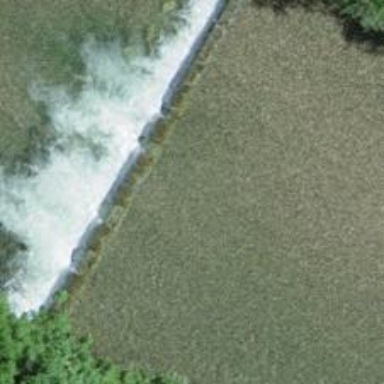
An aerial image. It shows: Weir along the waterway.